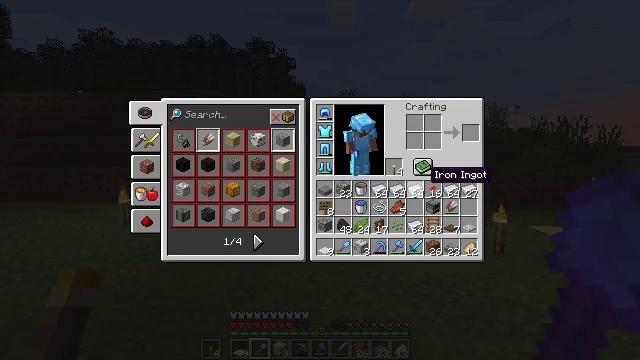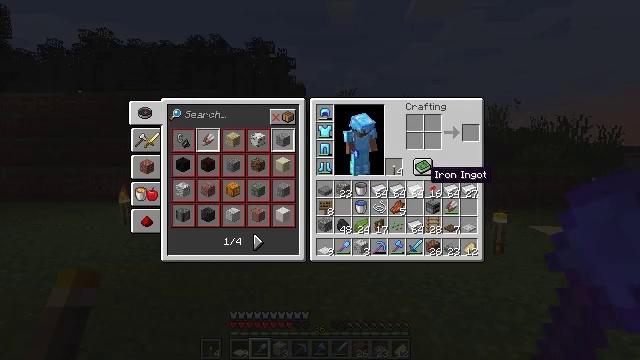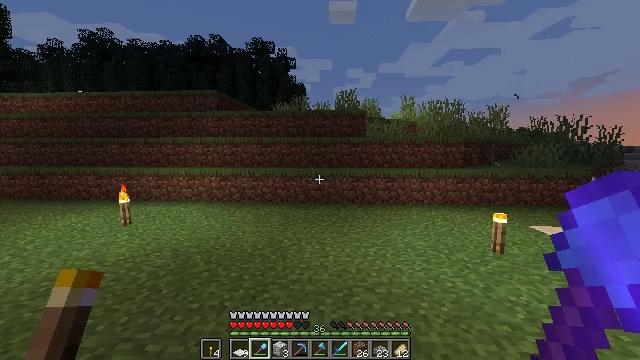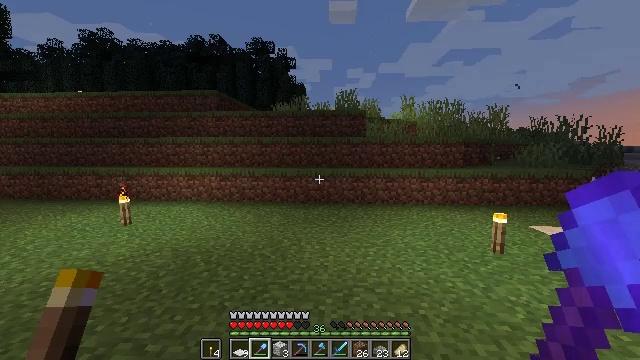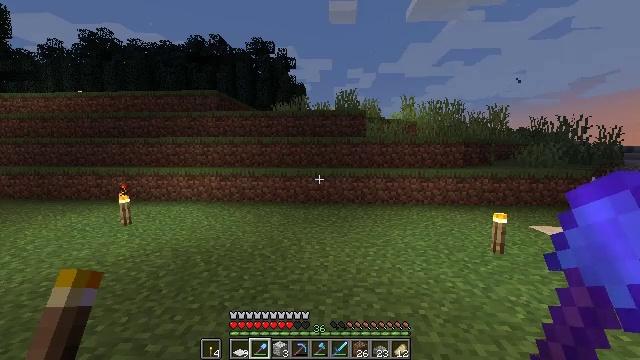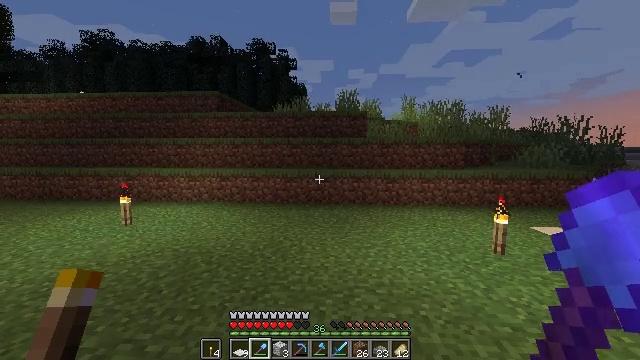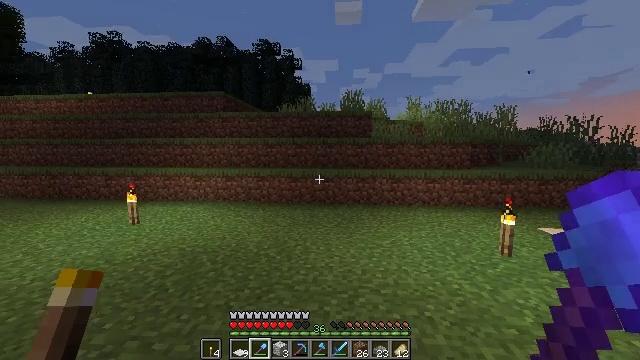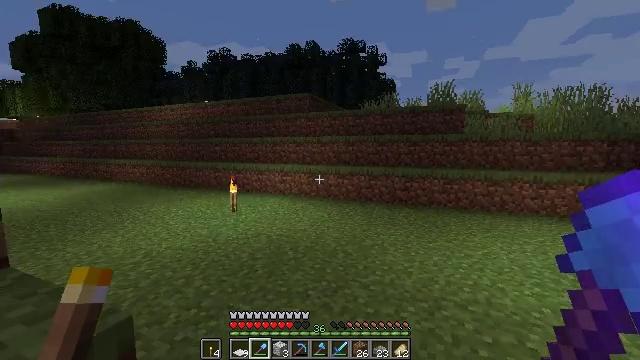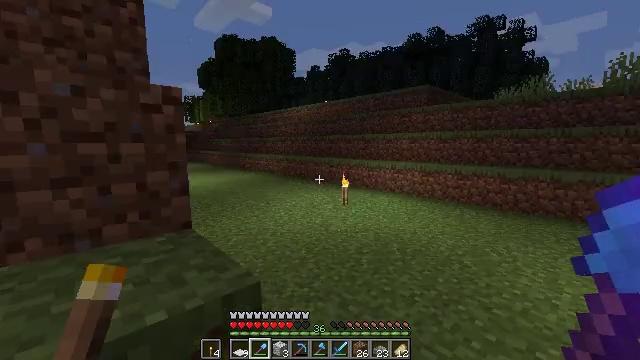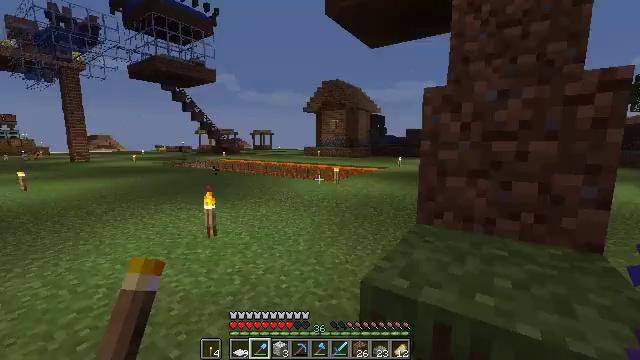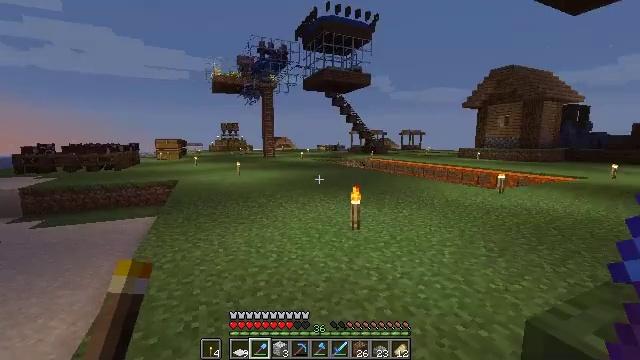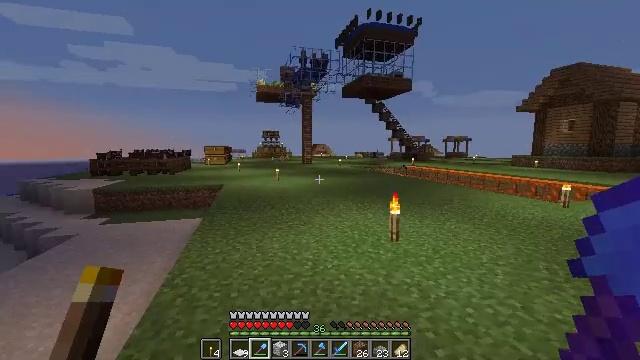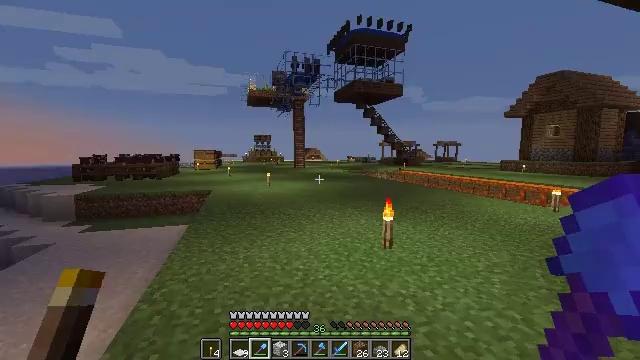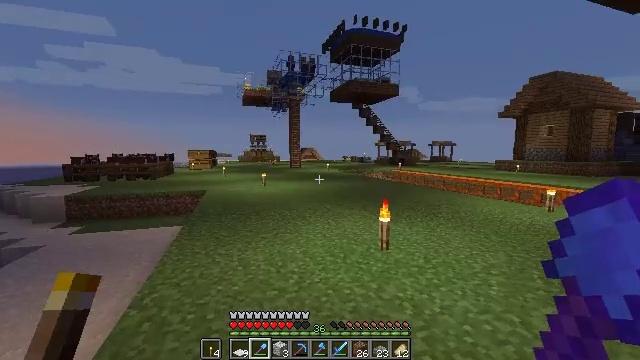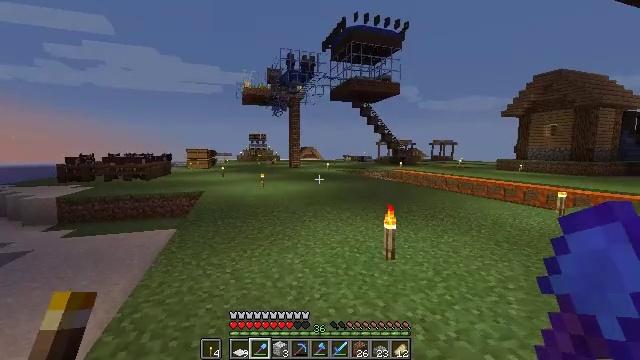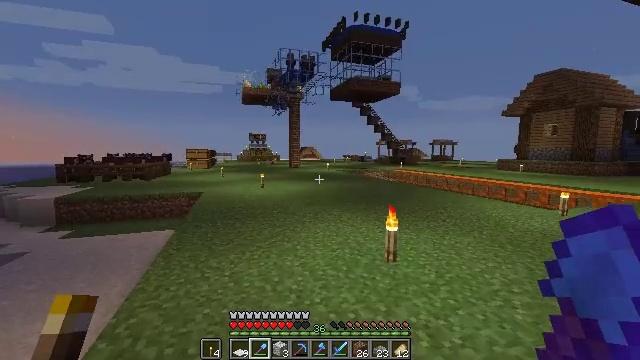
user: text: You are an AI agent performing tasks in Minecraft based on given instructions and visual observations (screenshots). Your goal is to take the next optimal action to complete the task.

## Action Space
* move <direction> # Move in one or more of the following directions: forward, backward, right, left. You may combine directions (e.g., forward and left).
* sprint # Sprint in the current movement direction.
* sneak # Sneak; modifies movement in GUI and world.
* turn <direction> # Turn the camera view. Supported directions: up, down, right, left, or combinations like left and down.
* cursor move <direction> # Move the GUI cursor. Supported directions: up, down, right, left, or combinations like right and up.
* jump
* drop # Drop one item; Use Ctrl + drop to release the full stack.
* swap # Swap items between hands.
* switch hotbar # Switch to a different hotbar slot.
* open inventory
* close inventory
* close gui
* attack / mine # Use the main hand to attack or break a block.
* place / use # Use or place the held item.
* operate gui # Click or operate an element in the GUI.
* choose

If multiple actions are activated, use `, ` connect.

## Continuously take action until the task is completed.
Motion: motion action
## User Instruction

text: Drop a stone shovel.
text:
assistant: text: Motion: no_op
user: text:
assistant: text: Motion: no_op
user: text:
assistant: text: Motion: no_op
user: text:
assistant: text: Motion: no_op
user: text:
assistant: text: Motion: no_op
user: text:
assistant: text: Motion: turn left
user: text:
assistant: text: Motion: turn left
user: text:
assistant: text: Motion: turn left
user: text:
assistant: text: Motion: turn left
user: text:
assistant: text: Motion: turn left
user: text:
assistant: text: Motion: move forward, turn left and up
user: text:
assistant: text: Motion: move forward, turn right and up
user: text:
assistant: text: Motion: move forward
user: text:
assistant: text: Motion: move forward
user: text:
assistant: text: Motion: move forward
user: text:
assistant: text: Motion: move forward, sprint
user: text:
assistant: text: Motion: move forward, sprint, turn left
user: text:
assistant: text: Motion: move forward, sprint, turn left and up
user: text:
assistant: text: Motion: move forward, sprint, turn left
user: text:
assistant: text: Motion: move forward, turn left and down
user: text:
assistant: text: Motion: move forward
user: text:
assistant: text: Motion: move forward, sprint
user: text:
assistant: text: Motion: move forward, sprint
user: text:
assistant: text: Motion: move forward, sprint, turn right
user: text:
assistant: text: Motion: move forward, jump
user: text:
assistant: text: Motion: move forward, jump
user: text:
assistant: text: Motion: move forward, jump
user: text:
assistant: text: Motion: move forward, jump
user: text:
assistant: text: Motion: move forward, jump
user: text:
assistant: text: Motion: move forward, jump